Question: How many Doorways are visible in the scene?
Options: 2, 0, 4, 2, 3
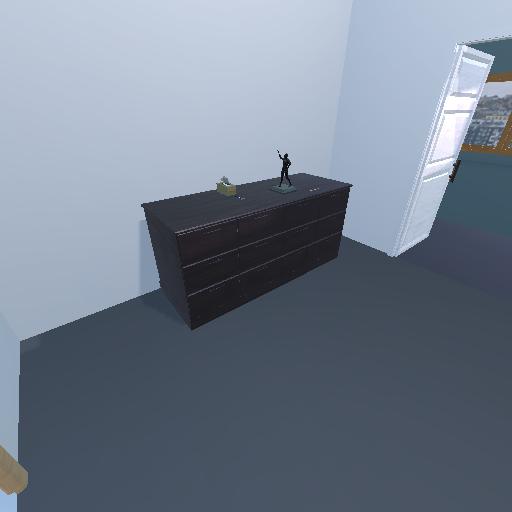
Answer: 2